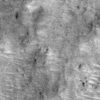
Atmospheric dust classification: not_dusty